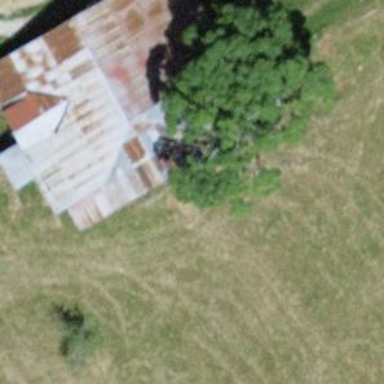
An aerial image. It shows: Rural barn.